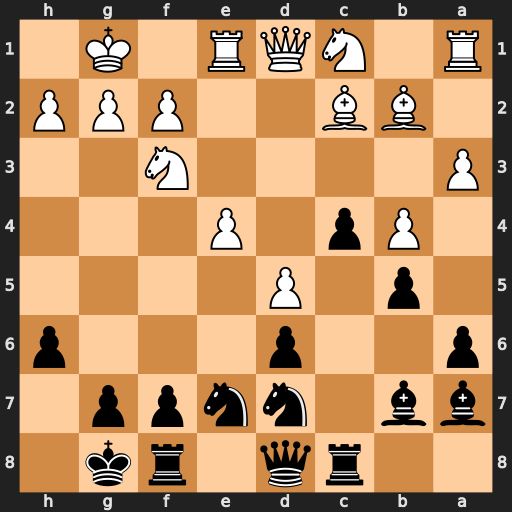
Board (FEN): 2rq1rk1/bb1nnpp1/p2p3p/1p1P4/1Pp1P3/P4N2/1BB2PPP/R1NQR1K1
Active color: b
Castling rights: -
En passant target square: -
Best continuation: c3 Bxc3 Rxc3